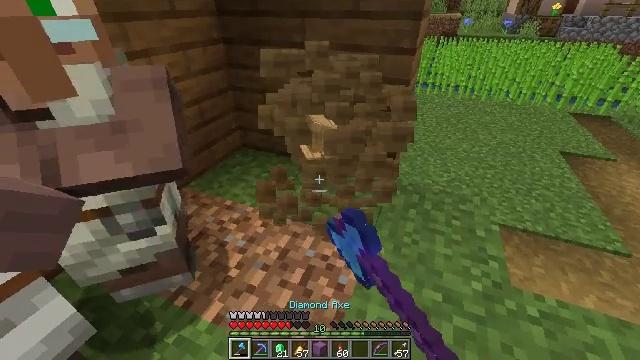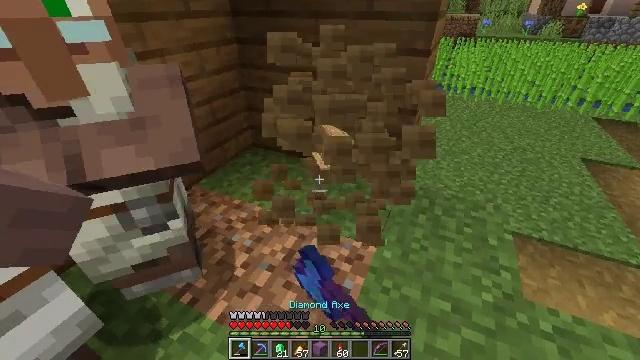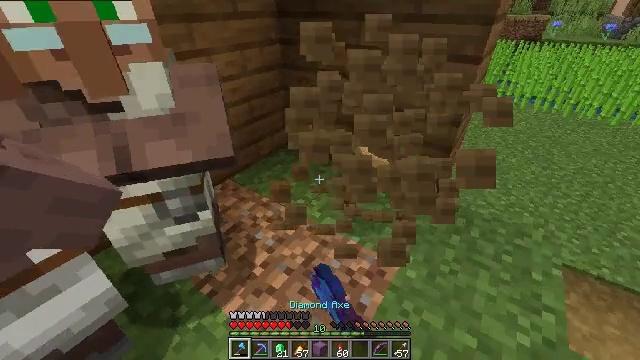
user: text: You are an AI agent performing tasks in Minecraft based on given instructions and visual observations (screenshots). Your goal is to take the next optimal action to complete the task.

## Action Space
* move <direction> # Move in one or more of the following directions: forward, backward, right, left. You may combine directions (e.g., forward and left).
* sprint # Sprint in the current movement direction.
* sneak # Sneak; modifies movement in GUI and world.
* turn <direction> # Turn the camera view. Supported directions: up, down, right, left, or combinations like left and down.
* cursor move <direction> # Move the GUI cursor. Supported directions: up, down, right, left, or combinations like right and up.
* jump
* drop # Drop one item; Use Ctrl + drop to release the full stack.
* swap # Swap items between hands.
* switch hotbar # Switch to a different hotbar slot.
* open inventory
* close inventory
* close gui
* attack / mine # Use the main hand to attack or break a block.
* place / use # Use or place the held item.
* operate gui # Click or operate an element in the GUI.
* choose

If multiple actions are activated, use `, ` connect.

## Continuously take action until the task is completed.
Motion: motion action
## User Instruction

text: Retrieve the lectern from the structure.
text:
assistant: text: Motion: move forward and move right, turn left, attack / mine
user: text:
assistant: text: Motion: move forward and move right, turn left, attack / mine
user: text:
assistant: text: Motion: attack / mine